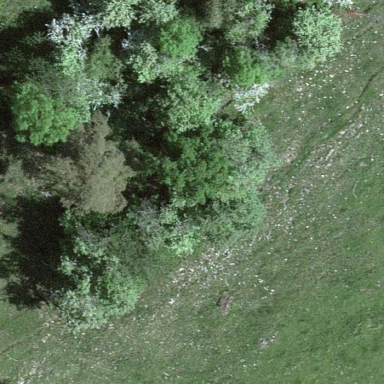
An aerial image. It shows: Forest area.